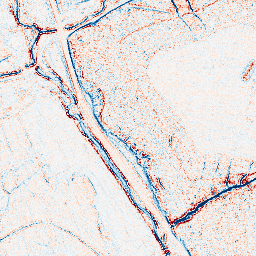
Category: edge_preserving
Decomposition family: anisotropic_diffusion
Decomposition parameters: iterations: 5
kappa: 100
gamma: 0.1
Upsampling method: sinc_hamming
Upsampling parameters: scale: 4
kernel_size: 16
Upsampling scale: 4